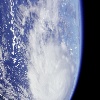
Label: cloud